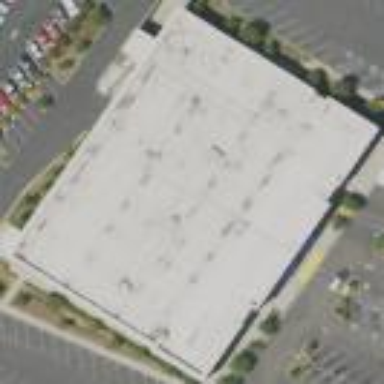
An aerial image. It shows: Retail building that houses department store.